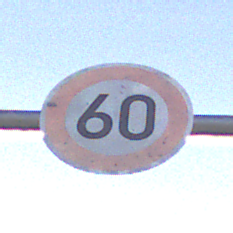
Verkehrszeichen: Geschwindigkeit60
Umgebung: Outdoor, Nature
Tageszeit: SunriseSunset
Wetter: PartlyCloudy
Licht: Natural
Jahreszeit: NotSpecified
Kontrast: HighContrast